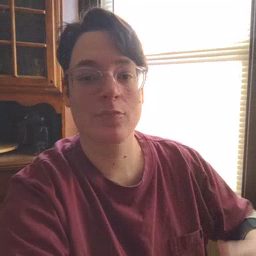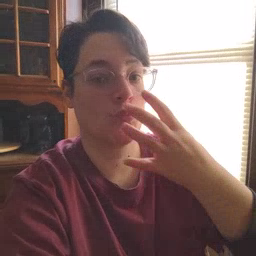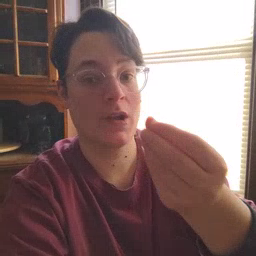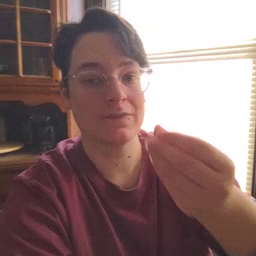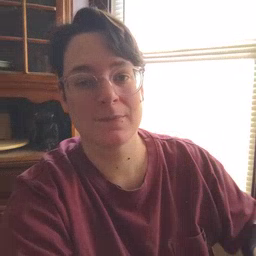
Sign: wolf